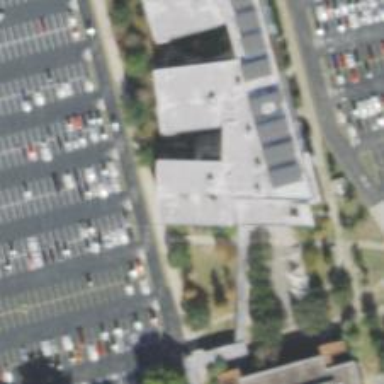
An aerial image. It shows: College building.